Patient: sex M, age 66
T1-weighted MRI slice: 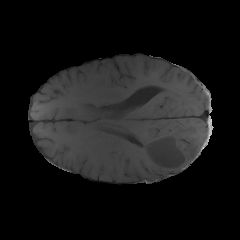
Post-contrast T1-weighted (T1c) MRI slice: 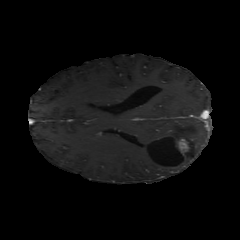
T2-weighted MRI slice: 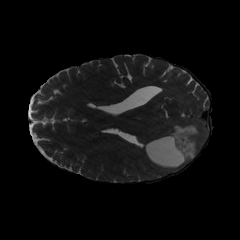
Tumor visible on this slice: yes
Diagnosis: Glioblastoma, IDH-wildtype
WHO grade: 4